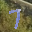
Label: 7